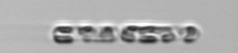
Label: Dactyliosolen_fragilissimus